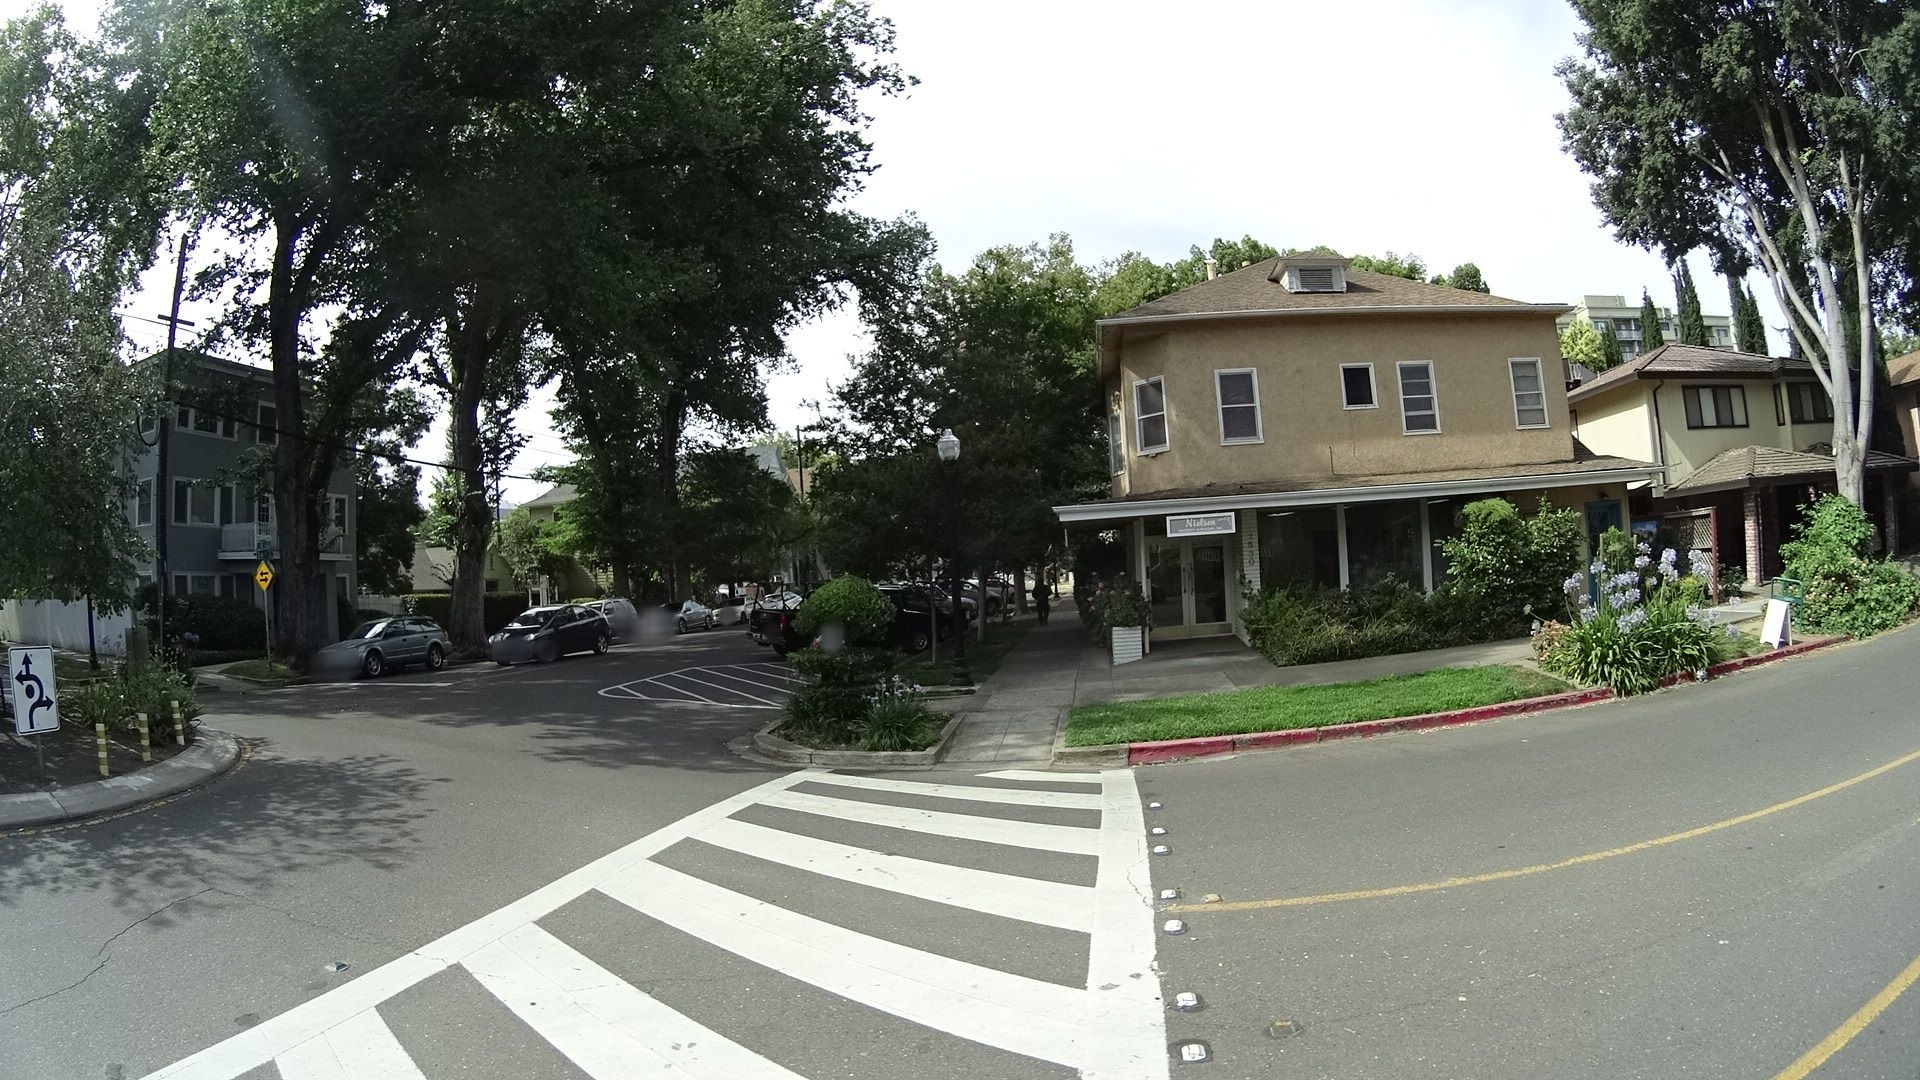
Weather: clear
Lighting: day
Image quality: good
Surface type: driving surface
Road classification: tertiary
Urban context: urban centre
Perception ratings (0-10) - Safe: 9.02, Lively: 8.95, Beautiful: 9.06, Boring: 4.48, Depressing: 3.66, Wealthy: 8.25